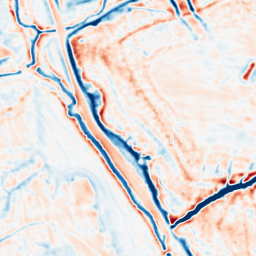
Category: multiscale
Decomposition family: dog_multiscale
Decomposition parameters: sigma_ratio: 1.4
n_scales: 4
base_sigma: 1
Upsampling method: quadratic
Upsampling parameters: scale: 8
Upsampling scale: 8